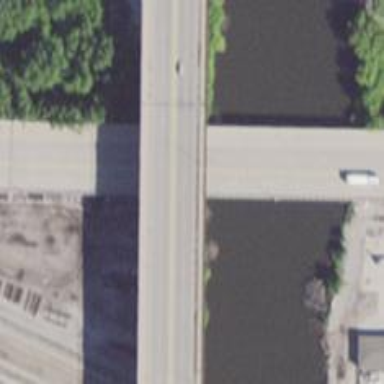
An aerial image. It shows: Cantilever bridge over path.